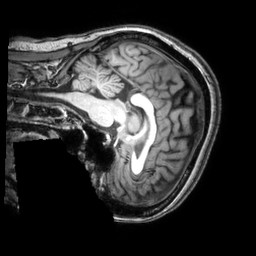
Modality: T1w
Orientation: sagittal
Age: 42
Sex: female
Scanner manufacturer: philips
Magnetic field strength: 3 T
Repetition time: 0.008117 s
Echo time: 0.003727 s